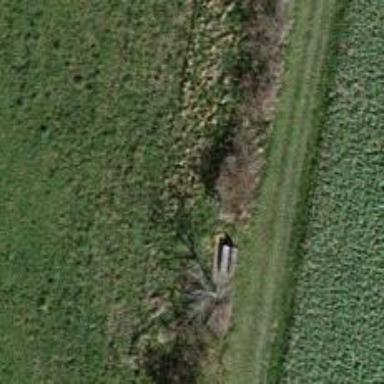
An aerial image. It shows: Bench.